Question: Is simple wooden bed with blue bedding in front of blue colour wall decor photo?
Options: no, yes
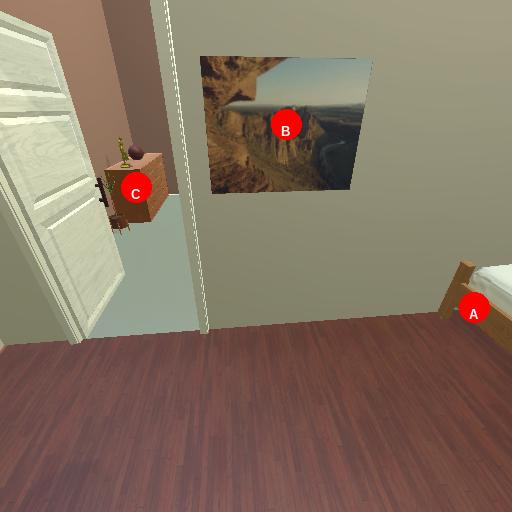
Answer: no